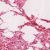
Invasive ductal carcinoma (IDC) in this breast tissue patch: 0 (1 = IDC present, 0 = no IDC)